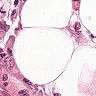
Metastatic tissue present: yes